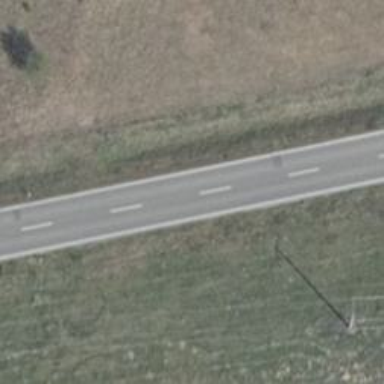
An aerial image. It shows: Tertiary road with asphalt surface.